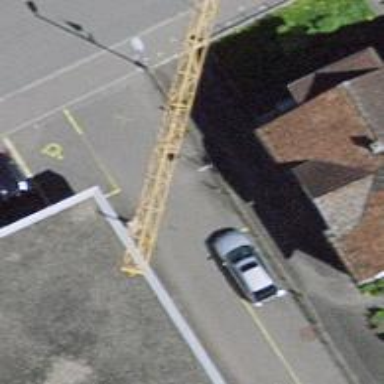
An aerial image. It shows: Lift gate barrier.